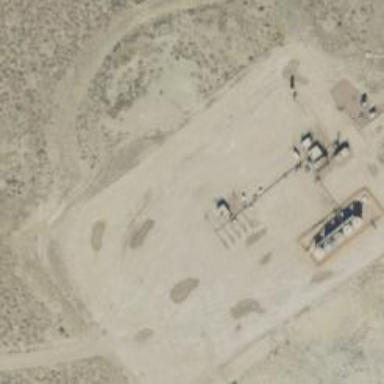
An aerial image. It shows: Petroleum well that is man-made.